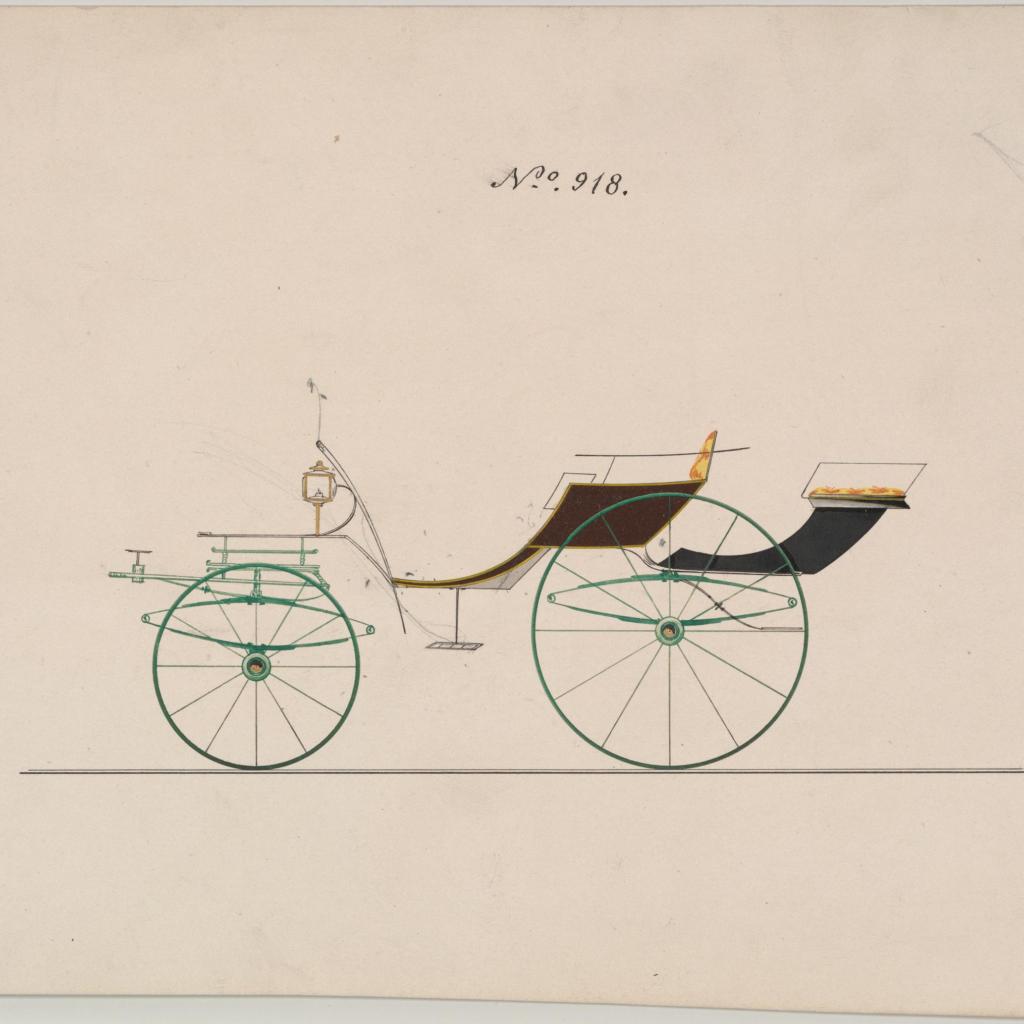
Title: Phaeton #918
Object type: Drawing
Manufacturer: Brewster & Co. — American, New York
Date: ca. 1870
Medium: Graphite, pen and black ink, watercolor and gouache with gum arabic and metalic ink
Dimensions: sheet: 8 3/4 x 6 in. (22.2 x 15.2 cm)
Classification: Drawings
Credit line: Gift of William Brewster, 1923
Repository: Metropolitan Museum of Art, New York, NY